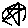
Label: star